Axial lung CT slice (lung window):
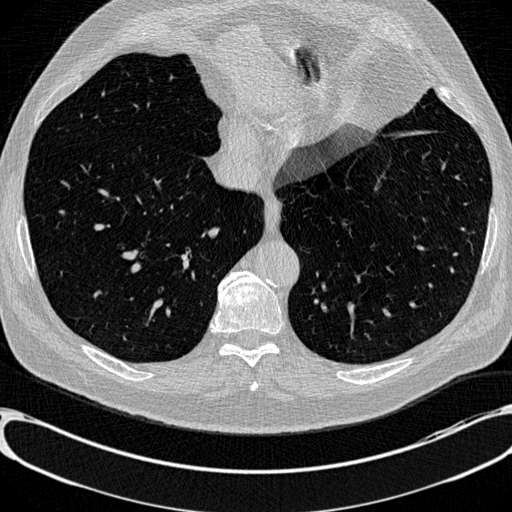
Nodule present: no